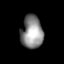
Tissue: lung
Cell type: Myeloid cells
Senescence score: 0.5447
Nuclear area (px): 700
Mean DAPI intensity: 139.719